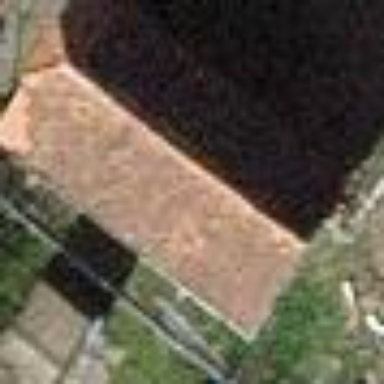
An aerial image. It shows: Rural barn.